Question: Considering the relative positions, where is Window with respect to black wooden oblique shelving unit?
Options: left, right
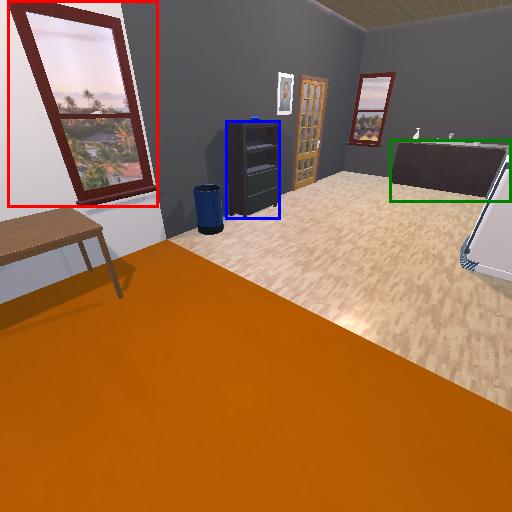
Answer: left